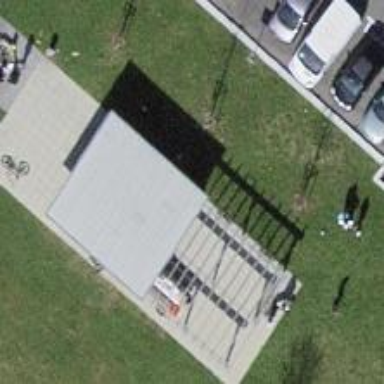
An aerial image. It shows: Picnic table located in leisure land area.